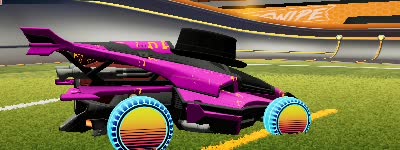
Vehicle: aftershock